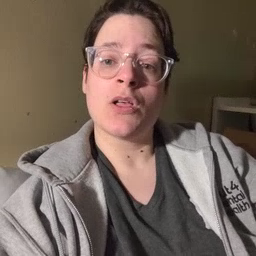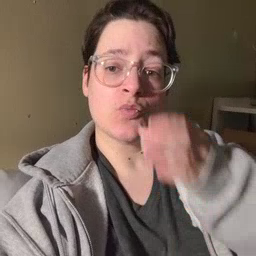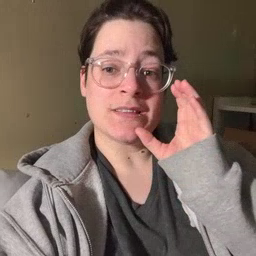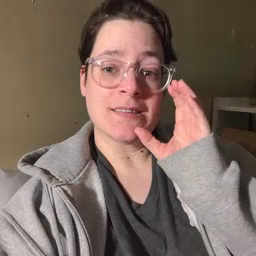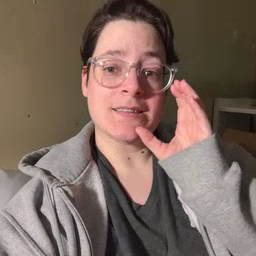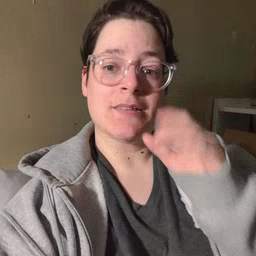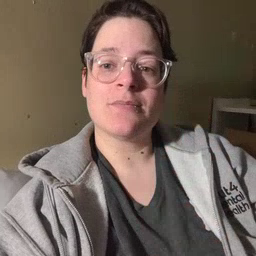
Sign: drink